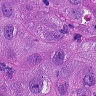
Metastatic tissue present: yes